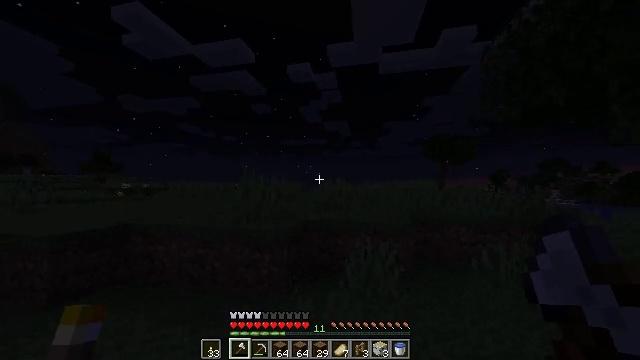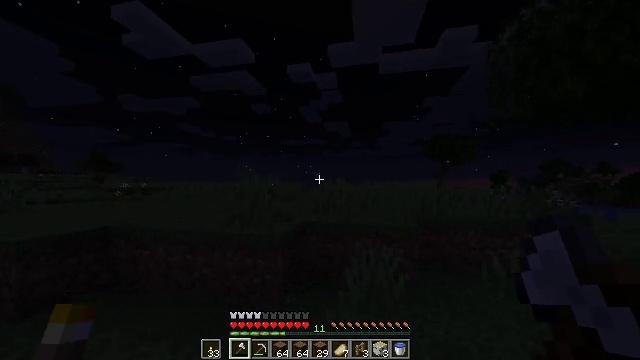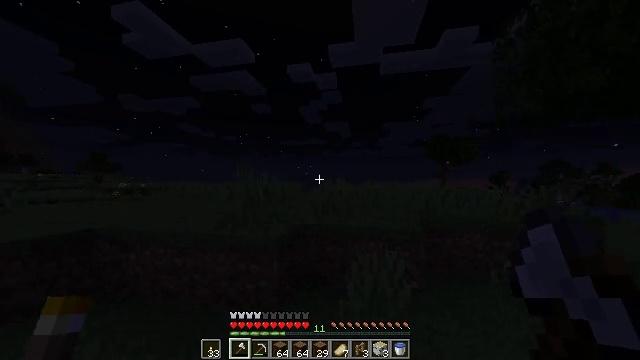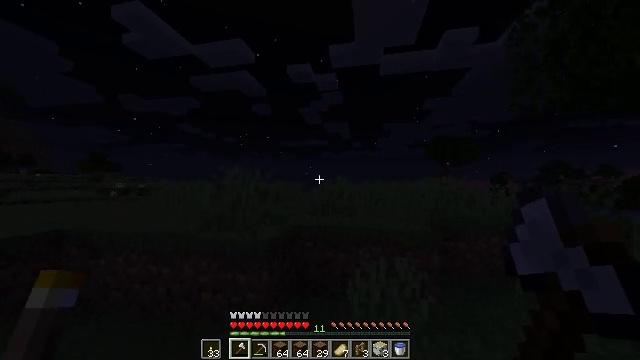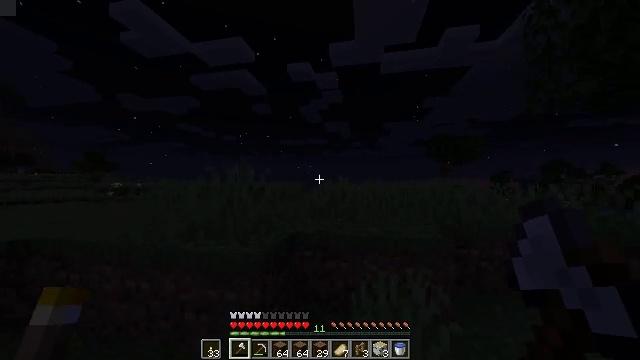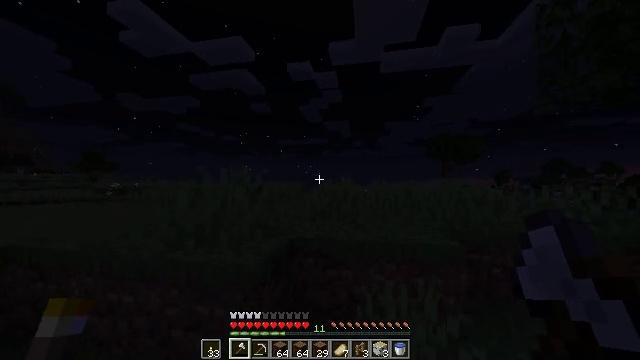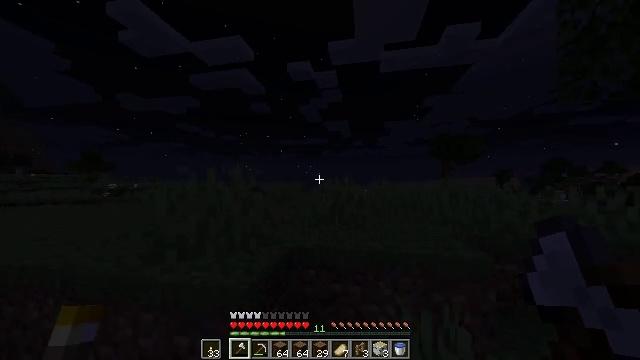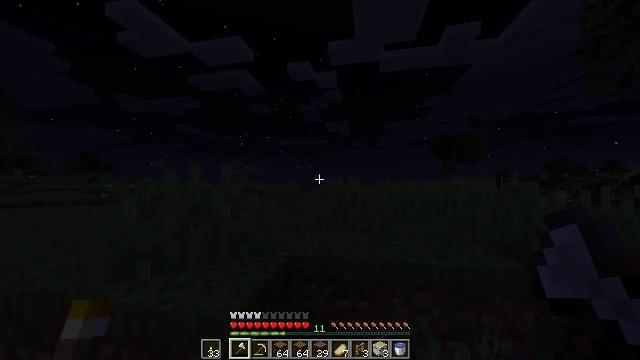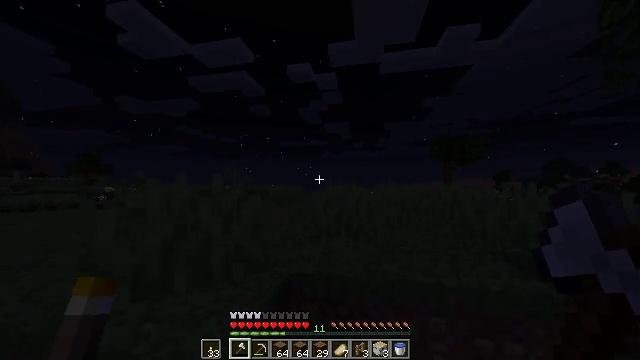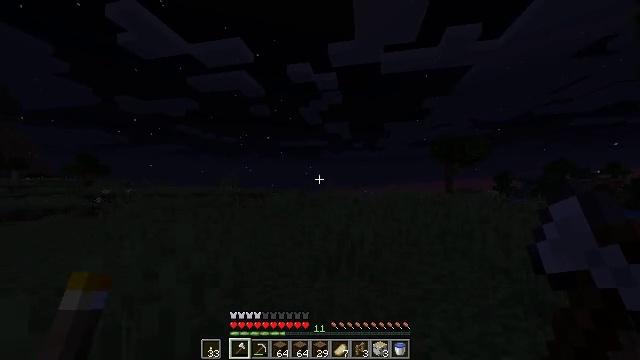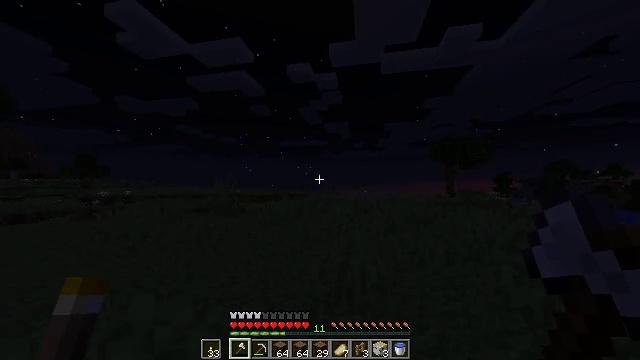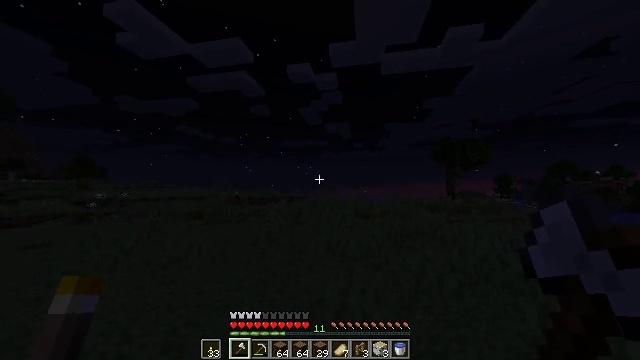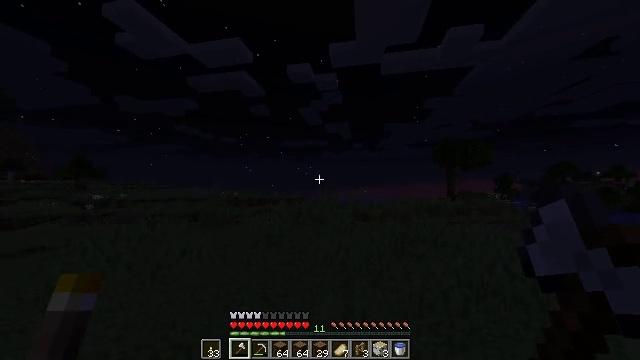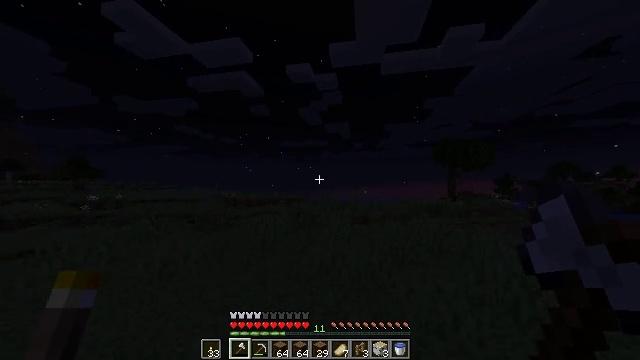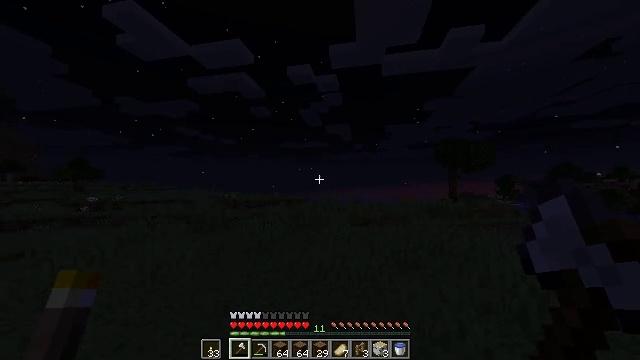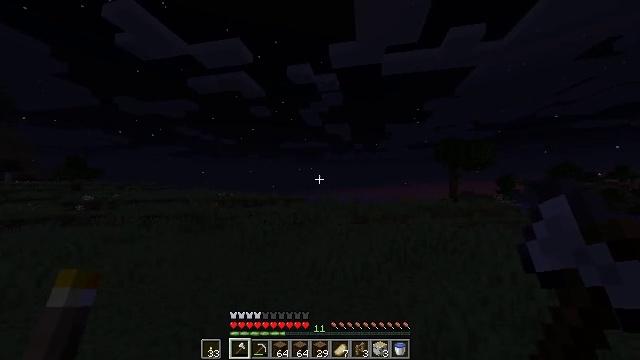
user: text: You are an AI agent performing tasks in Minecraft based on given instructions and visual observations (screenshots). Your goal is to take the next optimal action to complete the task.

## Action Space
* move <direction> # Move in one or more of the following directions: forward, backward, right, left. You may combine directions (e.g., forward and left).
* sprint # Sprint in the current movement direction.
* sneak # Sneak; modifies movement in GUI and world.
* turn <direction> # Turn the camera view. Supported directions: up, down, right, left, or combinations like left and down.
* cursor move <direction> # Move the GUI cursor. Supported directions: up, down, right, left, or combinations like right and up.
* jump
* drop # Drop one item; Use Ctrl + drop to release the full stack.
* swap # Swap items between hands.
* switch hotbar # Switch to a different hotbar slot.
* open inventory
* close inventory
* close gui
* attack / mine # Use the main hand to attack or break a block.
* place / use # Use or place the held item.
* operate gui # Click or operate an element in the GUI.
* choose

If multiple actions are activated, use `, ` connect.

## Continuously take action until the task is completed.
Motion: motion action
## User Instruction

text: Retrieve the white bed for later use.
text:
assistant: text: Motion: move forward, sprint
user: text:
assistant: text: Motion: move forward, sprint
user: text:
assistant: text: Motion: move forward, sprint
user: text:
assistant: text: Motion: move forward, sprint
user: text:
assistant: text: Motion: move forward, sprint
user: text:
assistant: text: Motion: move forward, sprint
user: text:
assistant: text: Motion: move forward, sprint
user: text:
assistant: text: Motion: move forward, sprint, jump
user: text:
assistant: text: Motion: move forward and move right, sprint, jump
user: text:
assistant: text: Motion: move forward and move right, sprint, jump
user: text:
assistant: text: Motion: move forward and move right, sprint, jump
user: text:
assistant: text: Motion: move forward and move right, sprint
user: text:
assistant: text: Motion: move forward and move right, sprint
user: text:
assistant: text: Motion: move forward and move right, sprint
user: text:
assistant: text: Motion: move forward and move right, sprint
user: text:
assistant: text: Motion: move forward and move right, sprint
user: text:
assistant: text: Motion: move forward and move right, sprint
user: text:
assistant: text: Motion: move forward and move right, sprint, jump
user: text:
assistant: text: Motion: move forward and move right, sprint, jump
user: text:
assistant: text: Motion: move forward and move right, sprint, jump
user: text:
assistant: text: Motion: move forward and move right, sprint, jump
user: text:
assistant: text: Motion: move forward and move right, sprint, jump
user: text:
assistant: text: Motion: move forward and move right, sprint
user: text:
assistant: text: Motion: move forward and move right, sprint
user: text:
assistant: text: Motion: move forward and move right, sprint
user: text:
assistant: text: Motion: move forward and move right, sprint
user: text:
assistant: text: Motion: move forward and move right, sprint
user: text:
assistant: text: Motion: move forward and move right, sprint
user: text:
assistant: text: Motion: move forward and move right, sprint
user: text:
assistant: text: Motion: move forward and move right, sprint